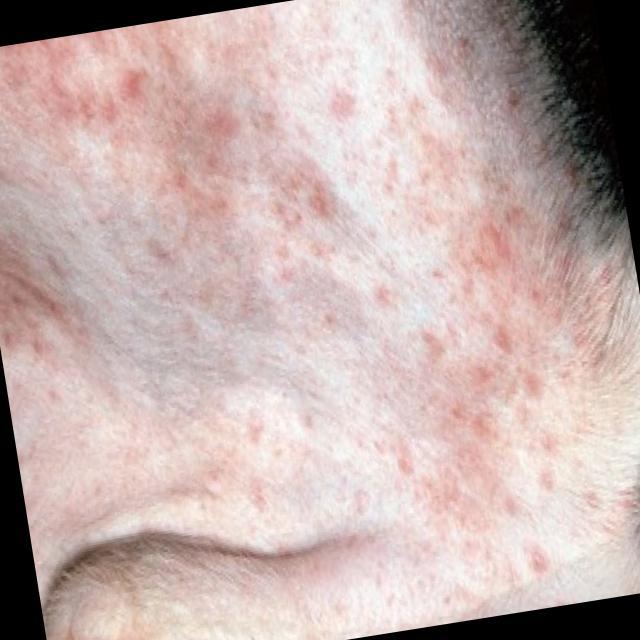
Canine hypersensitivity reaction — allergic skin response with urticaria, erythema, pruritus, and angioedema. May be food, environmental, or flea allergy related.